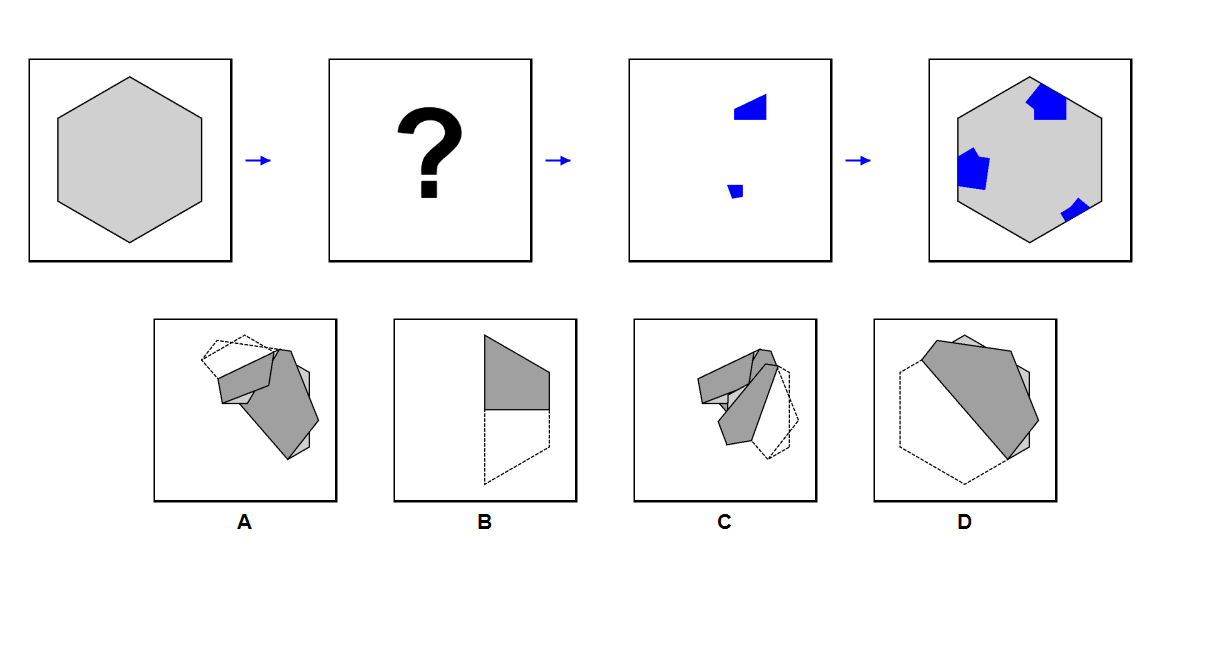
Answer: B